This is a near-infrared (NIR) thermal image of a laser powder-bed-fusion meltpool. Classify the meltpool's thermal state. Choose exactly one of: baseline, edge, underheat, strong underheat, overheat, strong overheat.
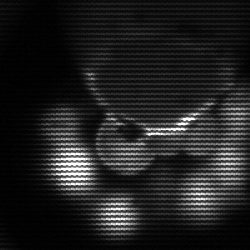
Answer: edge